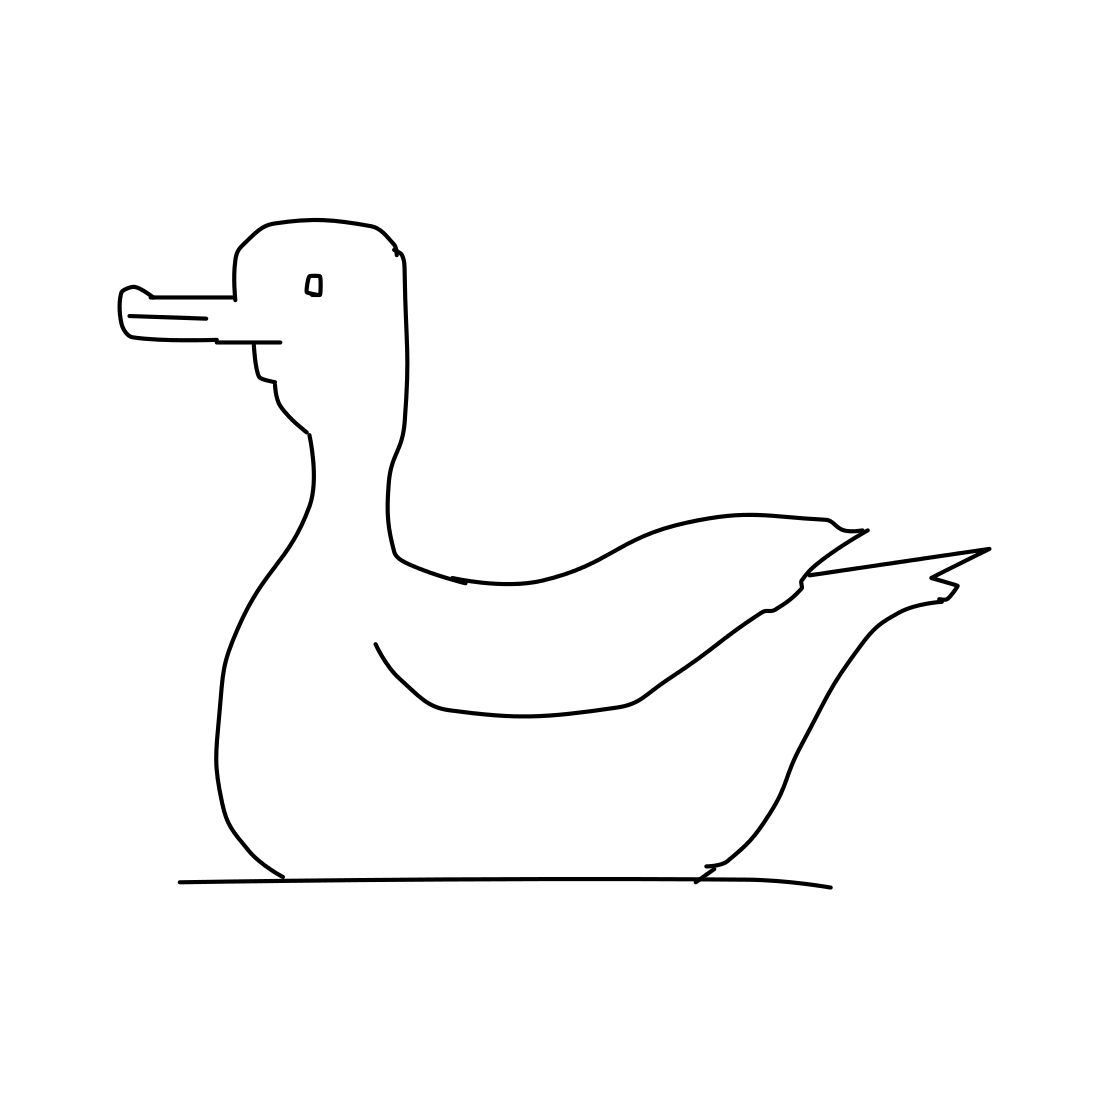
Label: duck